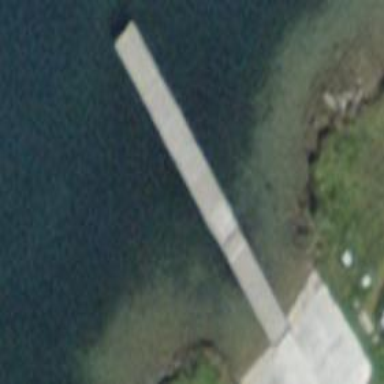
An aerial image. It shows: Slipway on leisure land.